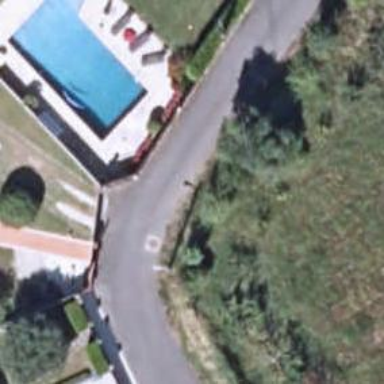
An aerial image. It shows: Residential road.